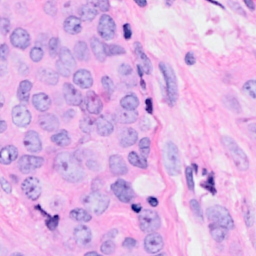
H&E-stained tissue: Breast